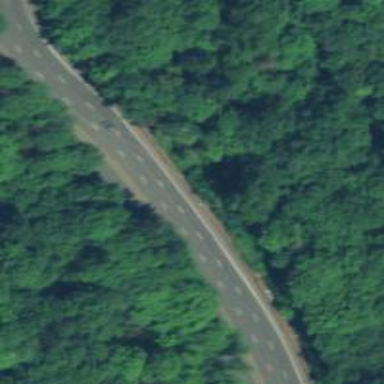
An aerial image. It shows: Expressway with asphalt surface and classified as primary highway.